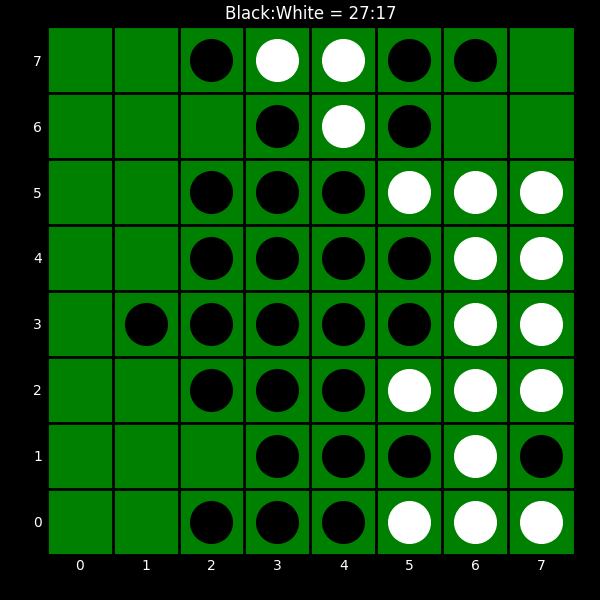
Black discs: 27
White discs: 17